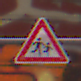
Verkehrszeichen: KinderLinks
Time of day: MorningAfternoon
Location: Outdoor (Urban)
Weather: Clear
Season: NotSpecified
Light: Natural